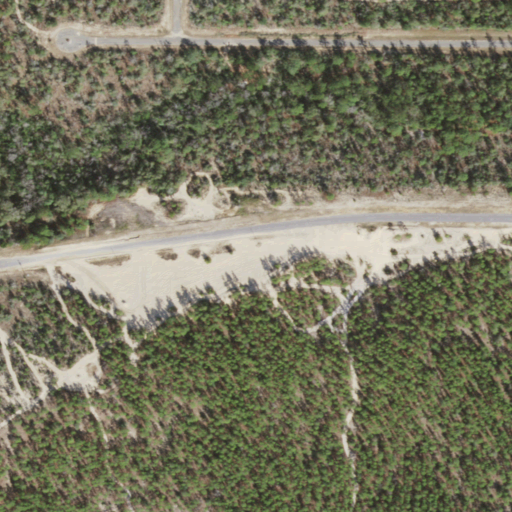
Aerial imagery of mountain in Florida named Sand Mountain containing low intensity development, open development, evergreen forest, shrub, medium intensity development, and high intensity development